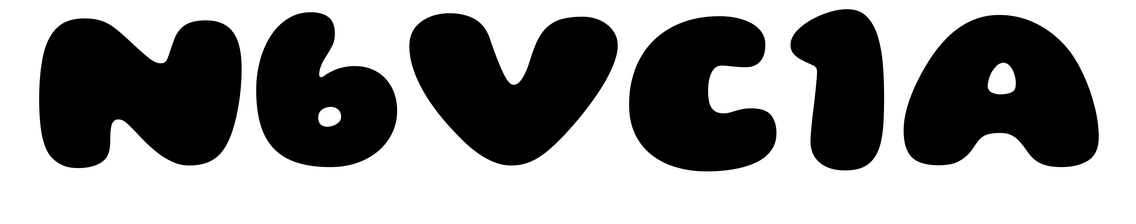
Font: Gluten_Black